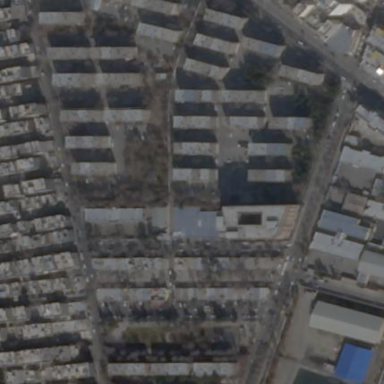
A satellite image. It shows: Residential area with apartments.